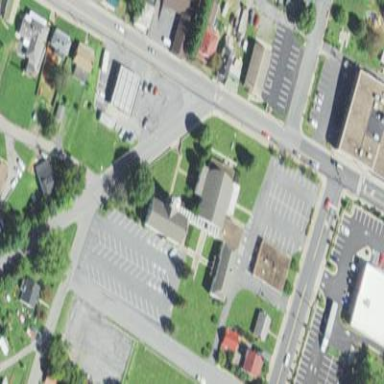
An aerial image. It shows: Religious place of worship building.